Question: I have added a node(character) to my Cocos3D scene, as it can be seen in the image below, I am getting dark shades in the edges of the node. Is there a way to remove these shades in the edges?

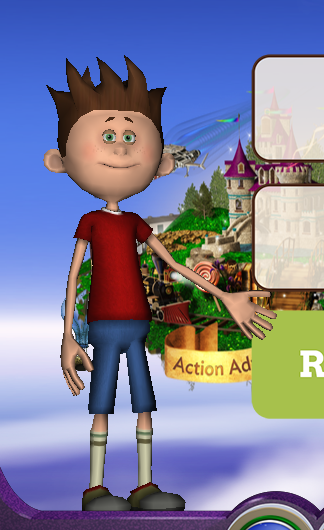
Answer: I got the solution for the above problem, first I had to set the ambient light of the scene in following way :
'''
self.ambientLight = CCC4FMake(0.4, 0.4, 0.4, 1.0);
'''
Then I had to set the diffuse color of the node which had the dark shades :
'''
self.austenNode.diffuseColor=CCC4FMake(0.9, 0.9, 0.9, 1.0);
'''
Thats all it worked :)